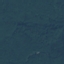
Land use / land cover: Forest